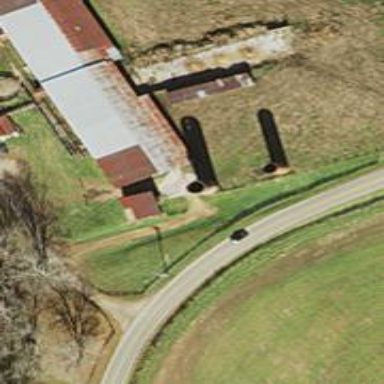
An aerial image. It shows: Silo building.